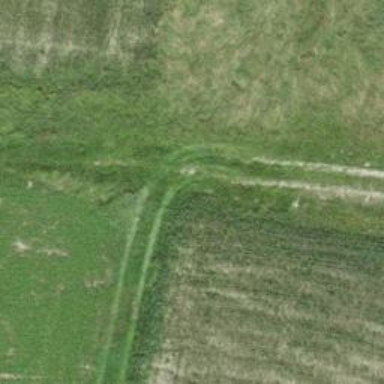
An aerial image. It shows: Track with ground surface of grade 4.